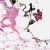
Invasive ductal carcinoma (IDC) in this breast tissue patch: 0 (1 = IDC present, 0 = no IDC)